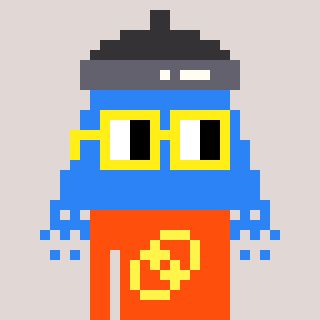
a pixel art character with square yellow glasses, a shower-shaped head and a orange-colored body on a warm background